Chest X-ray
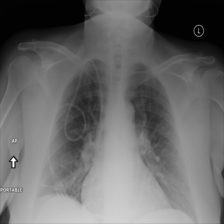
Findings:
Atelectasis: negative
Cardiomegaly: negative
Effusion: negative
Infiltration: negative
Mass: negative
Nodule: negative
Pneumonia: negative
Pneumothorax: negative
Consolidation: negative
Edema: negative
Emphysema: negative
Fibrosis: negative
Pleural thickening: negative
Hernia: negative